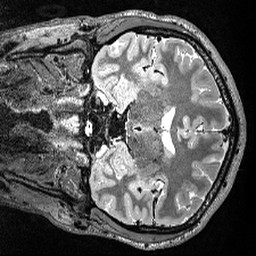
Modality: T2w
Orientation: coronal
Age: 22
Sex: male